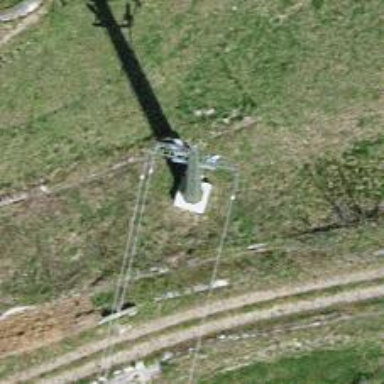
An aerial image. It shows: Three cables of power line.